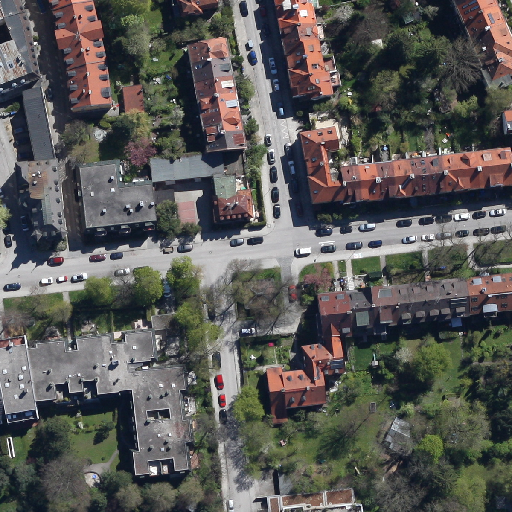
Referring expression: van